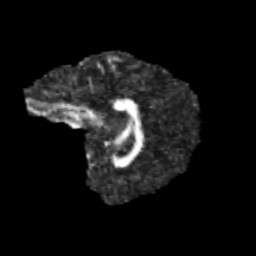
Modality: FA
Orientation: sagittal
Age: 12
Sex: female
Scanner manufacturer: siemens
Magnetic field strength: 3 T
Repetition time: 3.8 s
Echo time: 0.07 s